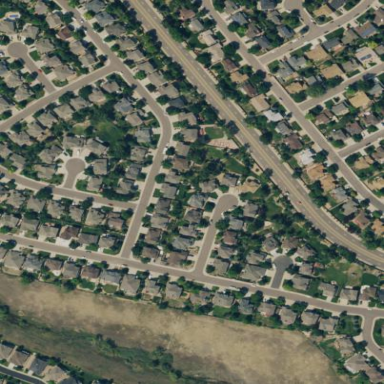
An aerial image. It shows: Single-family residential area.